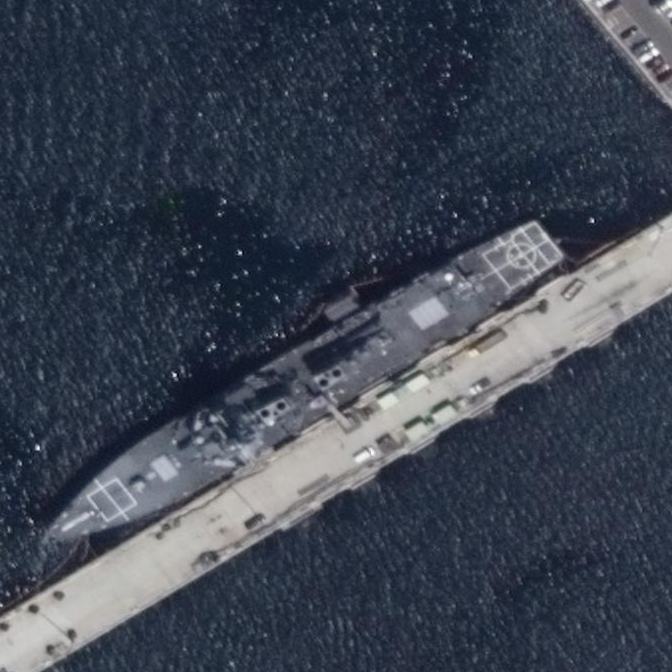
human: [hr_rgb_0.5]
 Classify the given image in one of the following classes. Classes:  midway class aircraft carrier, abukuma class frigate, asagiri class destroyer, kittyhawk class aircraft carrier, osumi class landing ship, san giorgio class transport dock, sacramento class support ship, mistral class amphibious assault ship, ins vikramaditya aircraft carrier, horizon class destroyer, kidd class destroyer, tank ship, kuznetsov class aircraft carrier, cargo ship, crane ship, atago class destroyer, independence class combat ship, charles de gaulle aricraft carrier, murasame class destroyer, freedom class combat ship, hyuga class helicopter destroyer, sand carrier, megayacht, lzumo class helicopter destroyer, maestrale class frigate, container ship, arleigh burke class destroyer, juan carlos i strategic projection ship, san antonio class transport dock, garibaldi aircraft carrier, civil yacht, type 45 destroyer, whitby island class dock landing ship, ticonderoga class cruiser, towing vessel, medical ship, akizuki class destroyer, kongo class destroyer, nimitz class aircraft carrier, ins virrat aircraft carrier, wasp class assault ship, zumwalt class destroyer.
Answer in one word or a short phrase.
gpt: Arleigh Burke class destroyer